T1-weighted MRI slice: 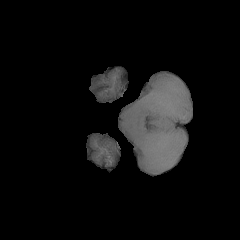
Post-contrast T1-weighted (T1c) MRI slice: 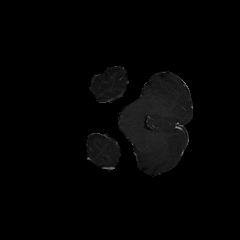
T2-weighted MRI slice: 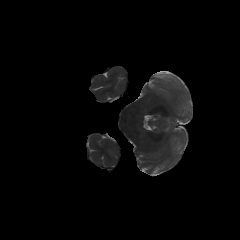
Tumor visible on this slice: no